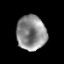
Tissue: prostate
Cell type: T cells
Senescence score: 0.3607
Nuclear area (px): 1008
Mean DAPI intensity: 139.759